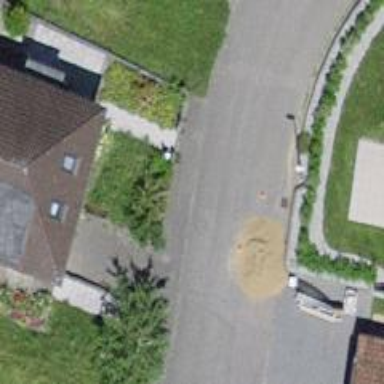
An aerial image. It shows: Residential road.